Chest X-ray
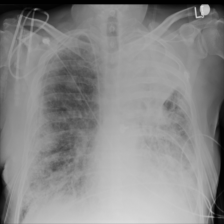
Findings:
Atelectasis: negative
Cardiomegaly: negative
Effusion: negative
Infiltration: negative
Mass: negative
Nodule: negative
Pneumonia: negative
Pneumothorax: negative
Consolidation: negative
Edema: negative
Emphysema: negative
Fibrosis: negative
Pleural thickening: negative
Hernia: negative